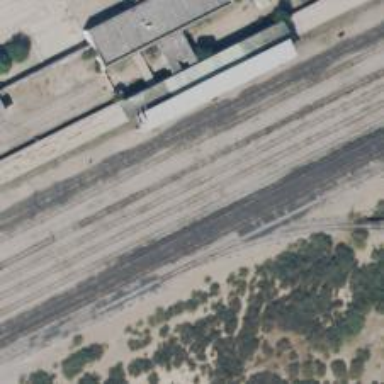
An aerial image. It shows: Manifest railway yard.